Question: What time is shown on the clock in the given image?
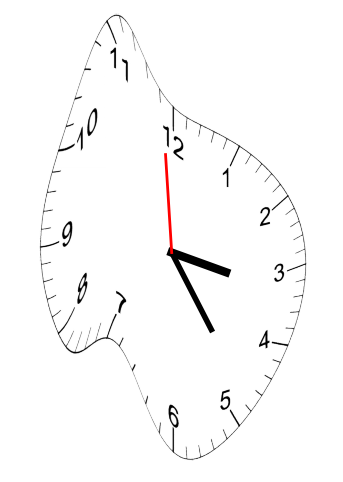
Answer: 03:23:59